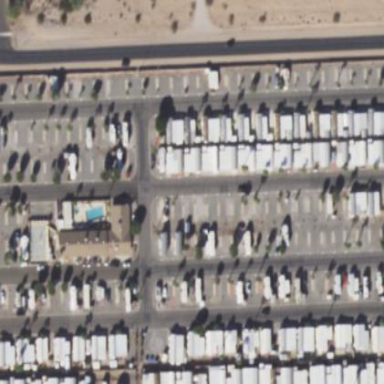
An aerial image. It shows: Residential area known as trailer park.